Question: First of all, I followed the example from this link: <URL> which seems solid, but when I try to create the scaffold, it crashes giving me the error that I have no navigation key.
Here's my code:
The class in charge:
'''
public class CodigoAgrupadorCuentas
{
public CodigoAgrupadorCuentas()
{
CatalogoDeCuentas = new CatalogoDeCuentas();
}
public int CodigoAgrupadorCuentasID { get; set; }
public string description { get; set; }
public virtual CatalogoDeCuentas CatalogoDeCuentas { get; set; }
}
'''
The dependant class:
'''
public class CatalogoDeCuentas
{
[ForeignKey("CodigoAgrupadorCuentasID")]
public int CodigoAgrupadorCuentasID { get; set; }
public string text { get; set; }
}
'''
The DbContext class:
'''
public class PolizasDBContext: DbContext
{
public PolizasDBContext()
: base("PolizasDBContext")
{
}
public DbSet<CatalogoDeCuentas> TablaCatalogoDeCuentas { get; set; }
public DbSet<CodigoAgrupadorCuentas> TablaCodigoAgrupCuentas { get; set; }
protected override void OnModelCreating(DbModelBuilder modelBuilder)
{
modelBuilder.Conventions.Remove<PluralizingTableNameConvention>();
modelBuilder.Entity<CodigoAgrupadorCuentas>()
.HasRequired(x => x.CatalogoDeCuentas)
.WithRequiredPrincipal();
base.OnModelCreating(modelBuilder);
}
}
'''
And finally, here's the error image I get when I try to scaffold CatalogoDeCuentas:

To summarize, What I want is to be able to Create a One-to-One Relationship where I can insert COdigoAgrupadorCuentas by itself, but not CatalogoDeCuentas.
I've been stuck at this simple problem for hours, any help is appreciated.
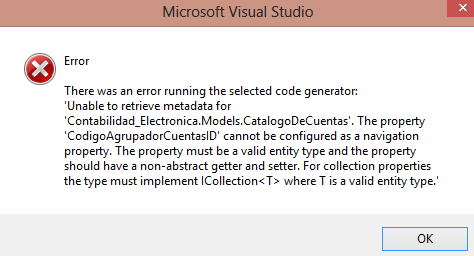
Answer: After doing more reseach, I found the answer to my problems. Here's how the code ended:
The class in charge:
'''
public class CodigoAgrupadorCuentas
{
public int CodigoAgrupadorCuentasID { get; set; }
public string text { get; set;}
public virtual CatalogoDeCuentas CatalogoDeCuentas { get; set; }
}
'''
Dependent class:
'''
public class CatalogoDeCuentas
{
public int CodigoAgrupadorCuentasID { get; set; }
public string description { get; set; }
public virtual CodigoAgrupadorCuentas CodigoAgrupadorCuentas { get; set; }
}
'''
Context Class:
'''
public class PolizasDBContext: DbContext
{
public PolizasDBContext()
: base("PolizasDBContext")
{
}
public DbSet<CatalogoDeCuentas> TablaCatalogoDeCuentas { get; set; }
public DbSet<CodigoAgrupadorCuentas> TablaCodigoAgrupCuentas { get; set; }
protected override void OnModelCreating(DbModelBuilder modelBuilder)
{
modelBuilder.Conventions.Remove<PluralizingTableNameConvention>();
modelBuilder.Entity<CodigoAgrupadorCuentas>()
.HasOptional(x => x.CatalogoDeCuentas)
.WithRequired(x => x.CodigoAgrupadorCuentas);
base.OnModelCreating(modelBuilder);
}
}
'''
I got the answer from the following stack overflow question: <URL>
Thanks a lot anyone that read the question.